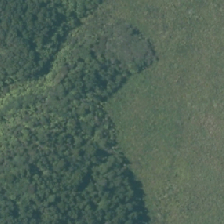
Land cover: herbaceous_freshwater_vege